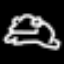
Label: frog